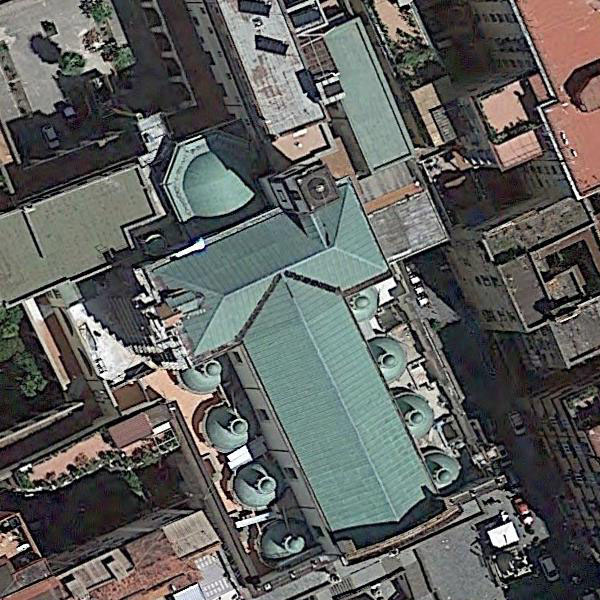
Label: Church